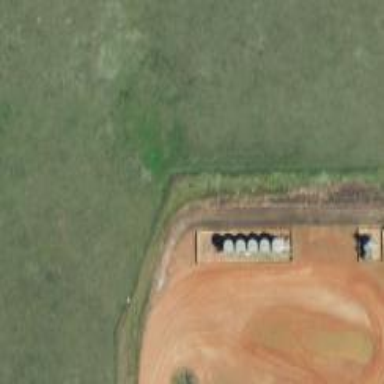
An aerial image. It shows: Storage tank that is man-made.